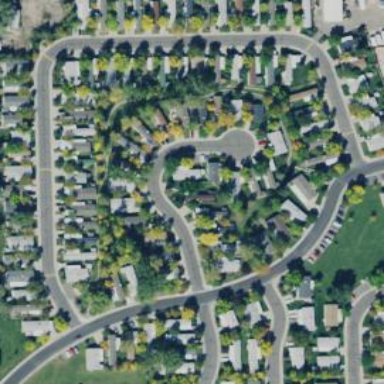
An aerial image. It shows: Asphalt road in residential area.